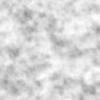
Label: no_change